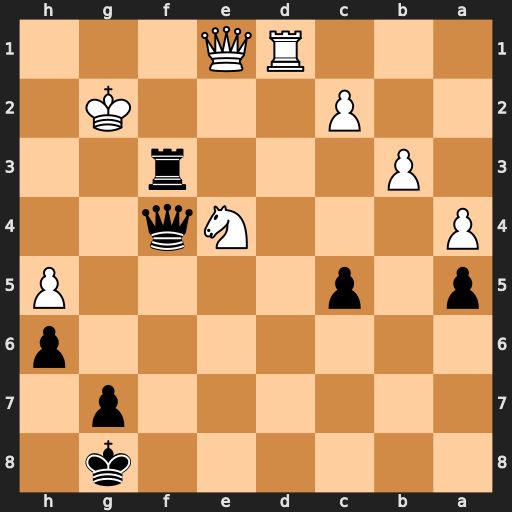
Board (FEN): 6k1/6p1/7p/p1p4P/P3Nq2/1P3r2/2P3K1/3RQ3
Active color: b
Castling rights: -
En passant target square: -
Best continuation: Re3 Qxe3 Qxe3